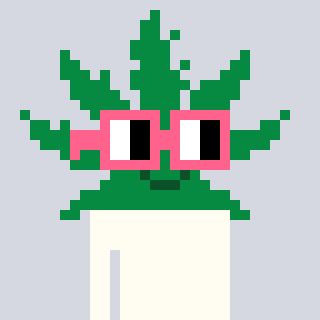
a pixel art character with square pink glasses, a weed-shaped head and a magenta-colored body on a cool background